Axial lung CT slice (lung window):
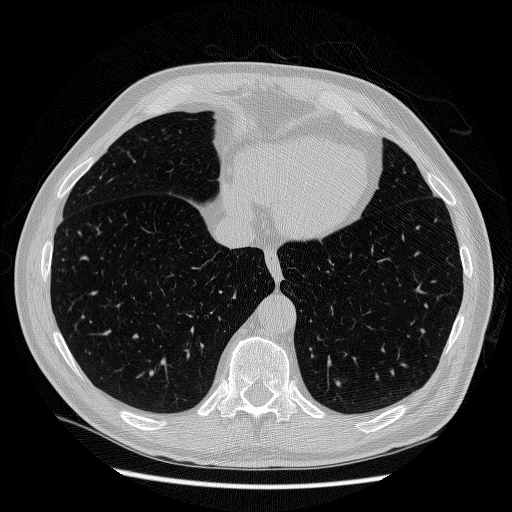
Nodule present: no